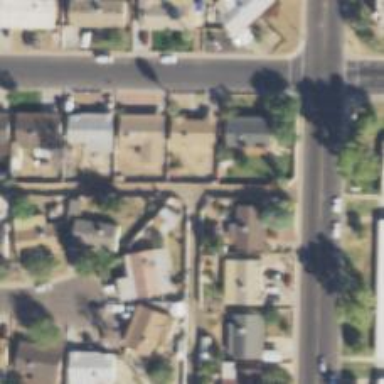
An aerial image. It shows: Alley classified as service road.